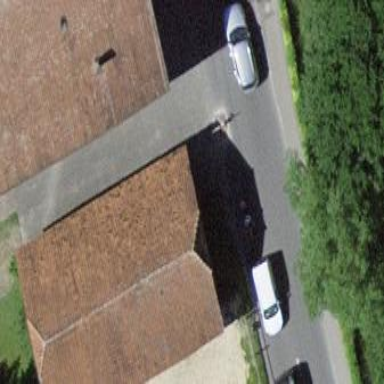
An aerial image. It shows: Barn.